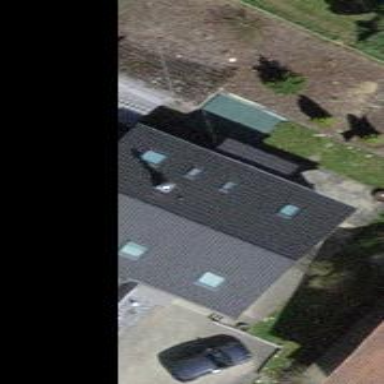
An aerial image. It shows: Detached building with gabled roof.